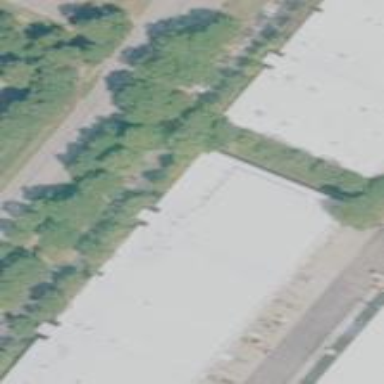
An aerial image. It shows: Warehouse building.